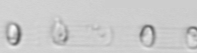
Label: Skeletonema